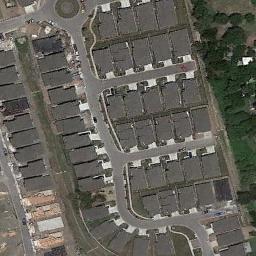
Label: residential